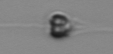
Label: Apedinella